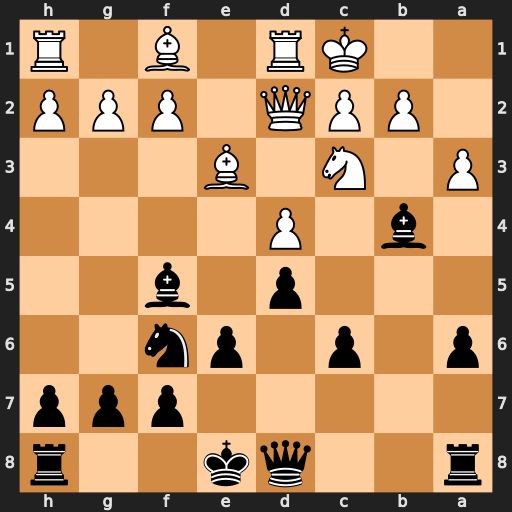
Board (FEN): r2qk2r/5ppp/p1p1pn2/3p1b2/1b1P4/P1N1B3/1PPQ1PPP/2KR1B1R
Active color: b
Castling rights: kq
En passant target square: -
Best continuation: Ne4 Nxe4 Bxd2+